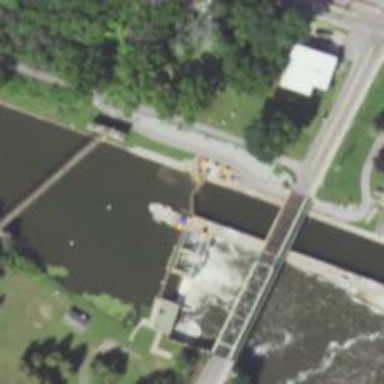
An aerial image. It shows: Lock gate on waterway.